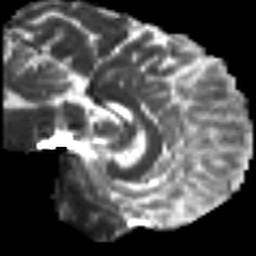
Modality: T2w
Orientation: sagittal
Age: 26
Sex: male
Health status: ill
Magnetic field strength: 3 T
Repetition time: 9 s
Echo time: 0.093 s